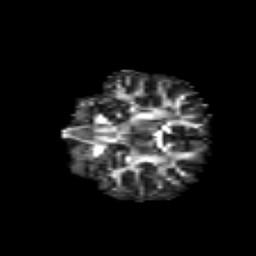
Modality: FA
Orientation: coronal
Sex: female
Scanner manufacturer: siemens
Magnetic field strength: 3 T
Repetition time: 5 s
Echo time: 0.071 s